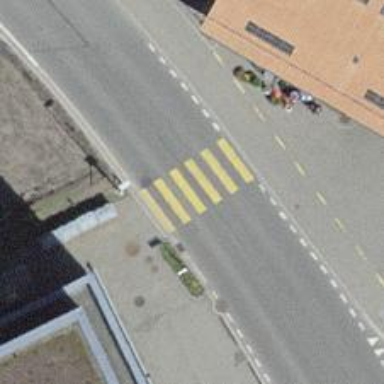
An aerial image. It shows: Uncontrolled crossing on the road.